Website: crate-barrel
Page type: store-pickup
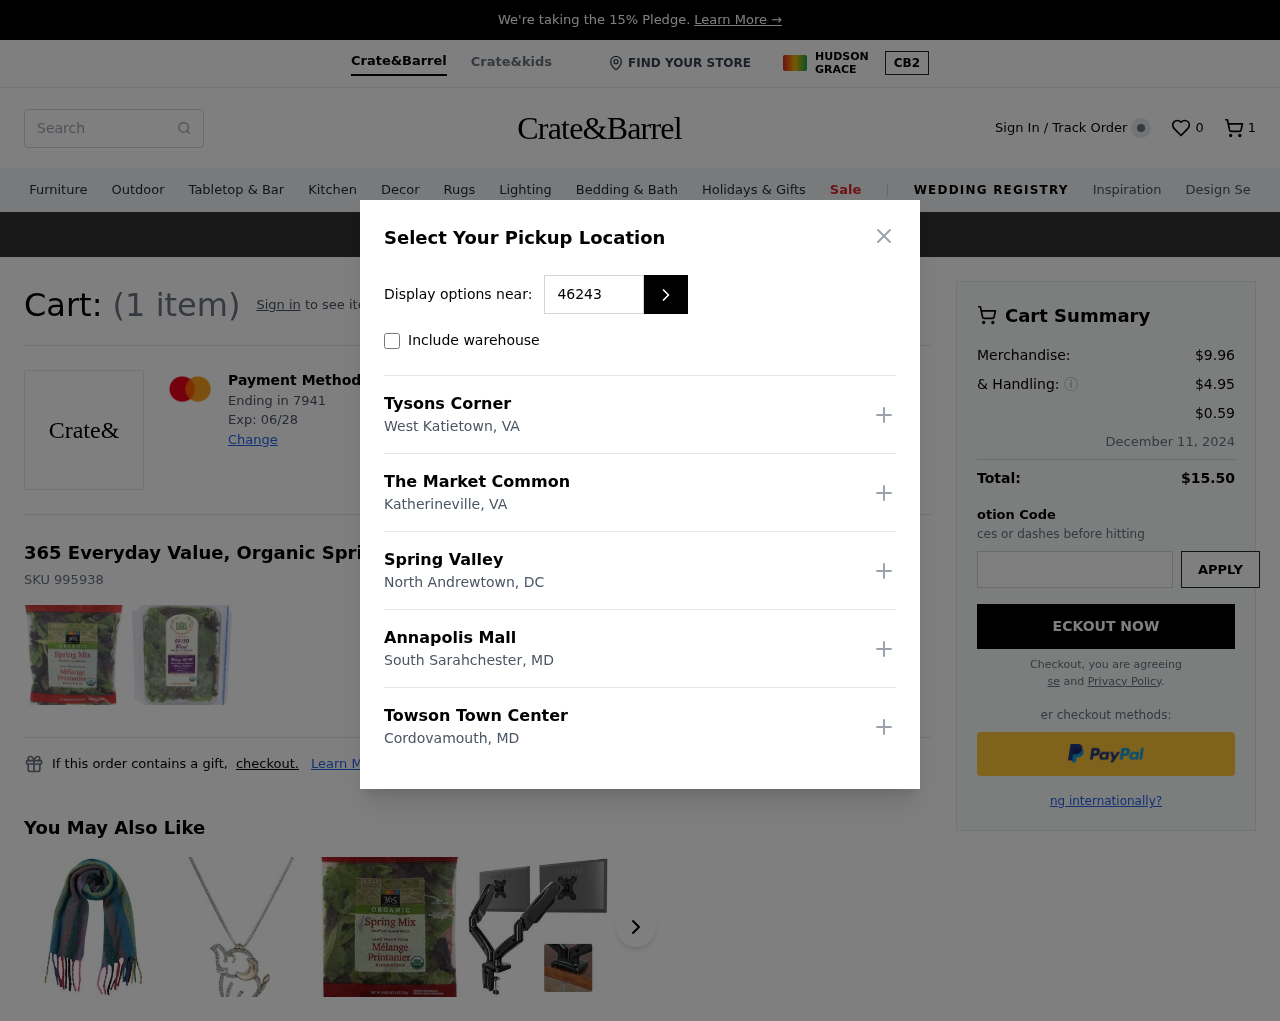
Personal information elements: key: PII_CARD_EXPIRY
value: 06/28
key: PII_CARD_LAST4
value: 7941
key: PII_LOCATION1_CITY
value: West Katietown
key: PII_LOCATION1_NAME
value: Tysons Corner
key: PII_LOCATION1_STATE
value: VA
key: PII_LOCATION2_CITY
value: Katherineville
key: PII_LOCATION2_NAME
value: The Market Common
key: PII_LOCATION2_STATE
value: VA
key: PII_LOCATION3_CITY
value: North Andrewtown
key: PII_LOCATION3_NAME
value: Spring Valley
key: PII_LOCATION3_STATE
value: DC
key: PII_LOCATION4_CITY
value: South Sarahchester
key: PII_LOCATION4_NAME
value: Annapolis Mall
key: PII_LOCATION4_STATE
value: MD
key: PII_LOCATION5_CITY
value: Cordovamouth
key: PII_LOCATION5_NAME
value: Towson Town Center
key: PII_LOCATION5_STATE
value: MD
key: PII_POSTCODE
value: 46243
Product elements: key: PRODUCT1_NAME
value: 365 Everyday Value, Organic Spring Mix, 4 OZ
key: PRODUCT1_SKU
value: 995938
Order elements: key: ORDER_NUM_ITEMS
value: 1
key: ORDER_NUM_ITEMS
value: (1 item)
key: ORDER_SUBTOTAL
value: $9.96
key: ORDER_SHIPPING_COST
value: $4.95
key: ORDER_SURCHARGE
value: $0.59
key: ORDER_DELIVERY_DATE
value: December 11, 2024
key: ORDER_TOTAL
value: $15.50
Search elements: key: HEADER_SEARCH
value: Search
Other elements: key: WISHLIST_NUM_ITEMS
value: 0